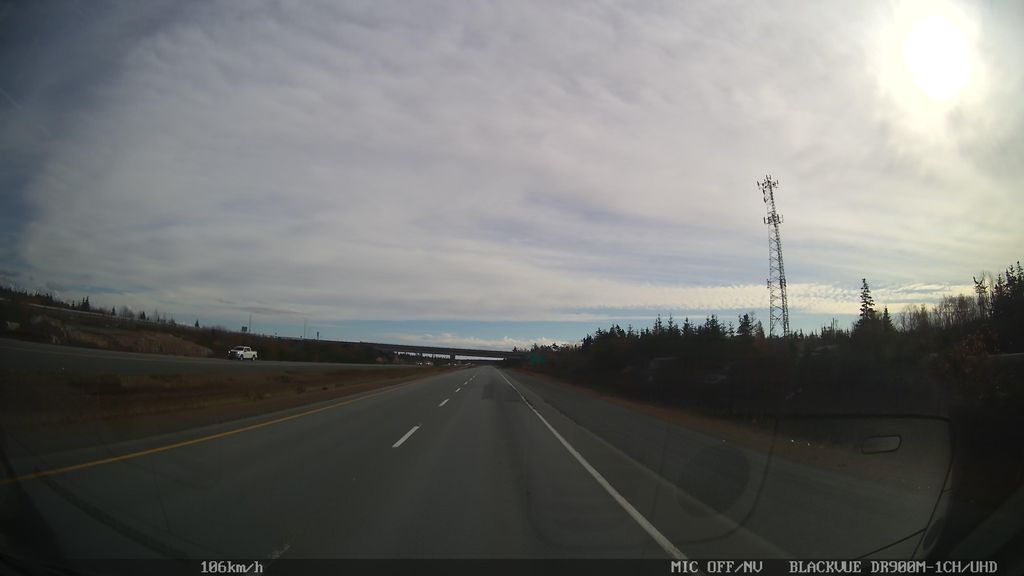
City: halifax